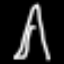
Label: The Eiffel Tower